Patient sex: M
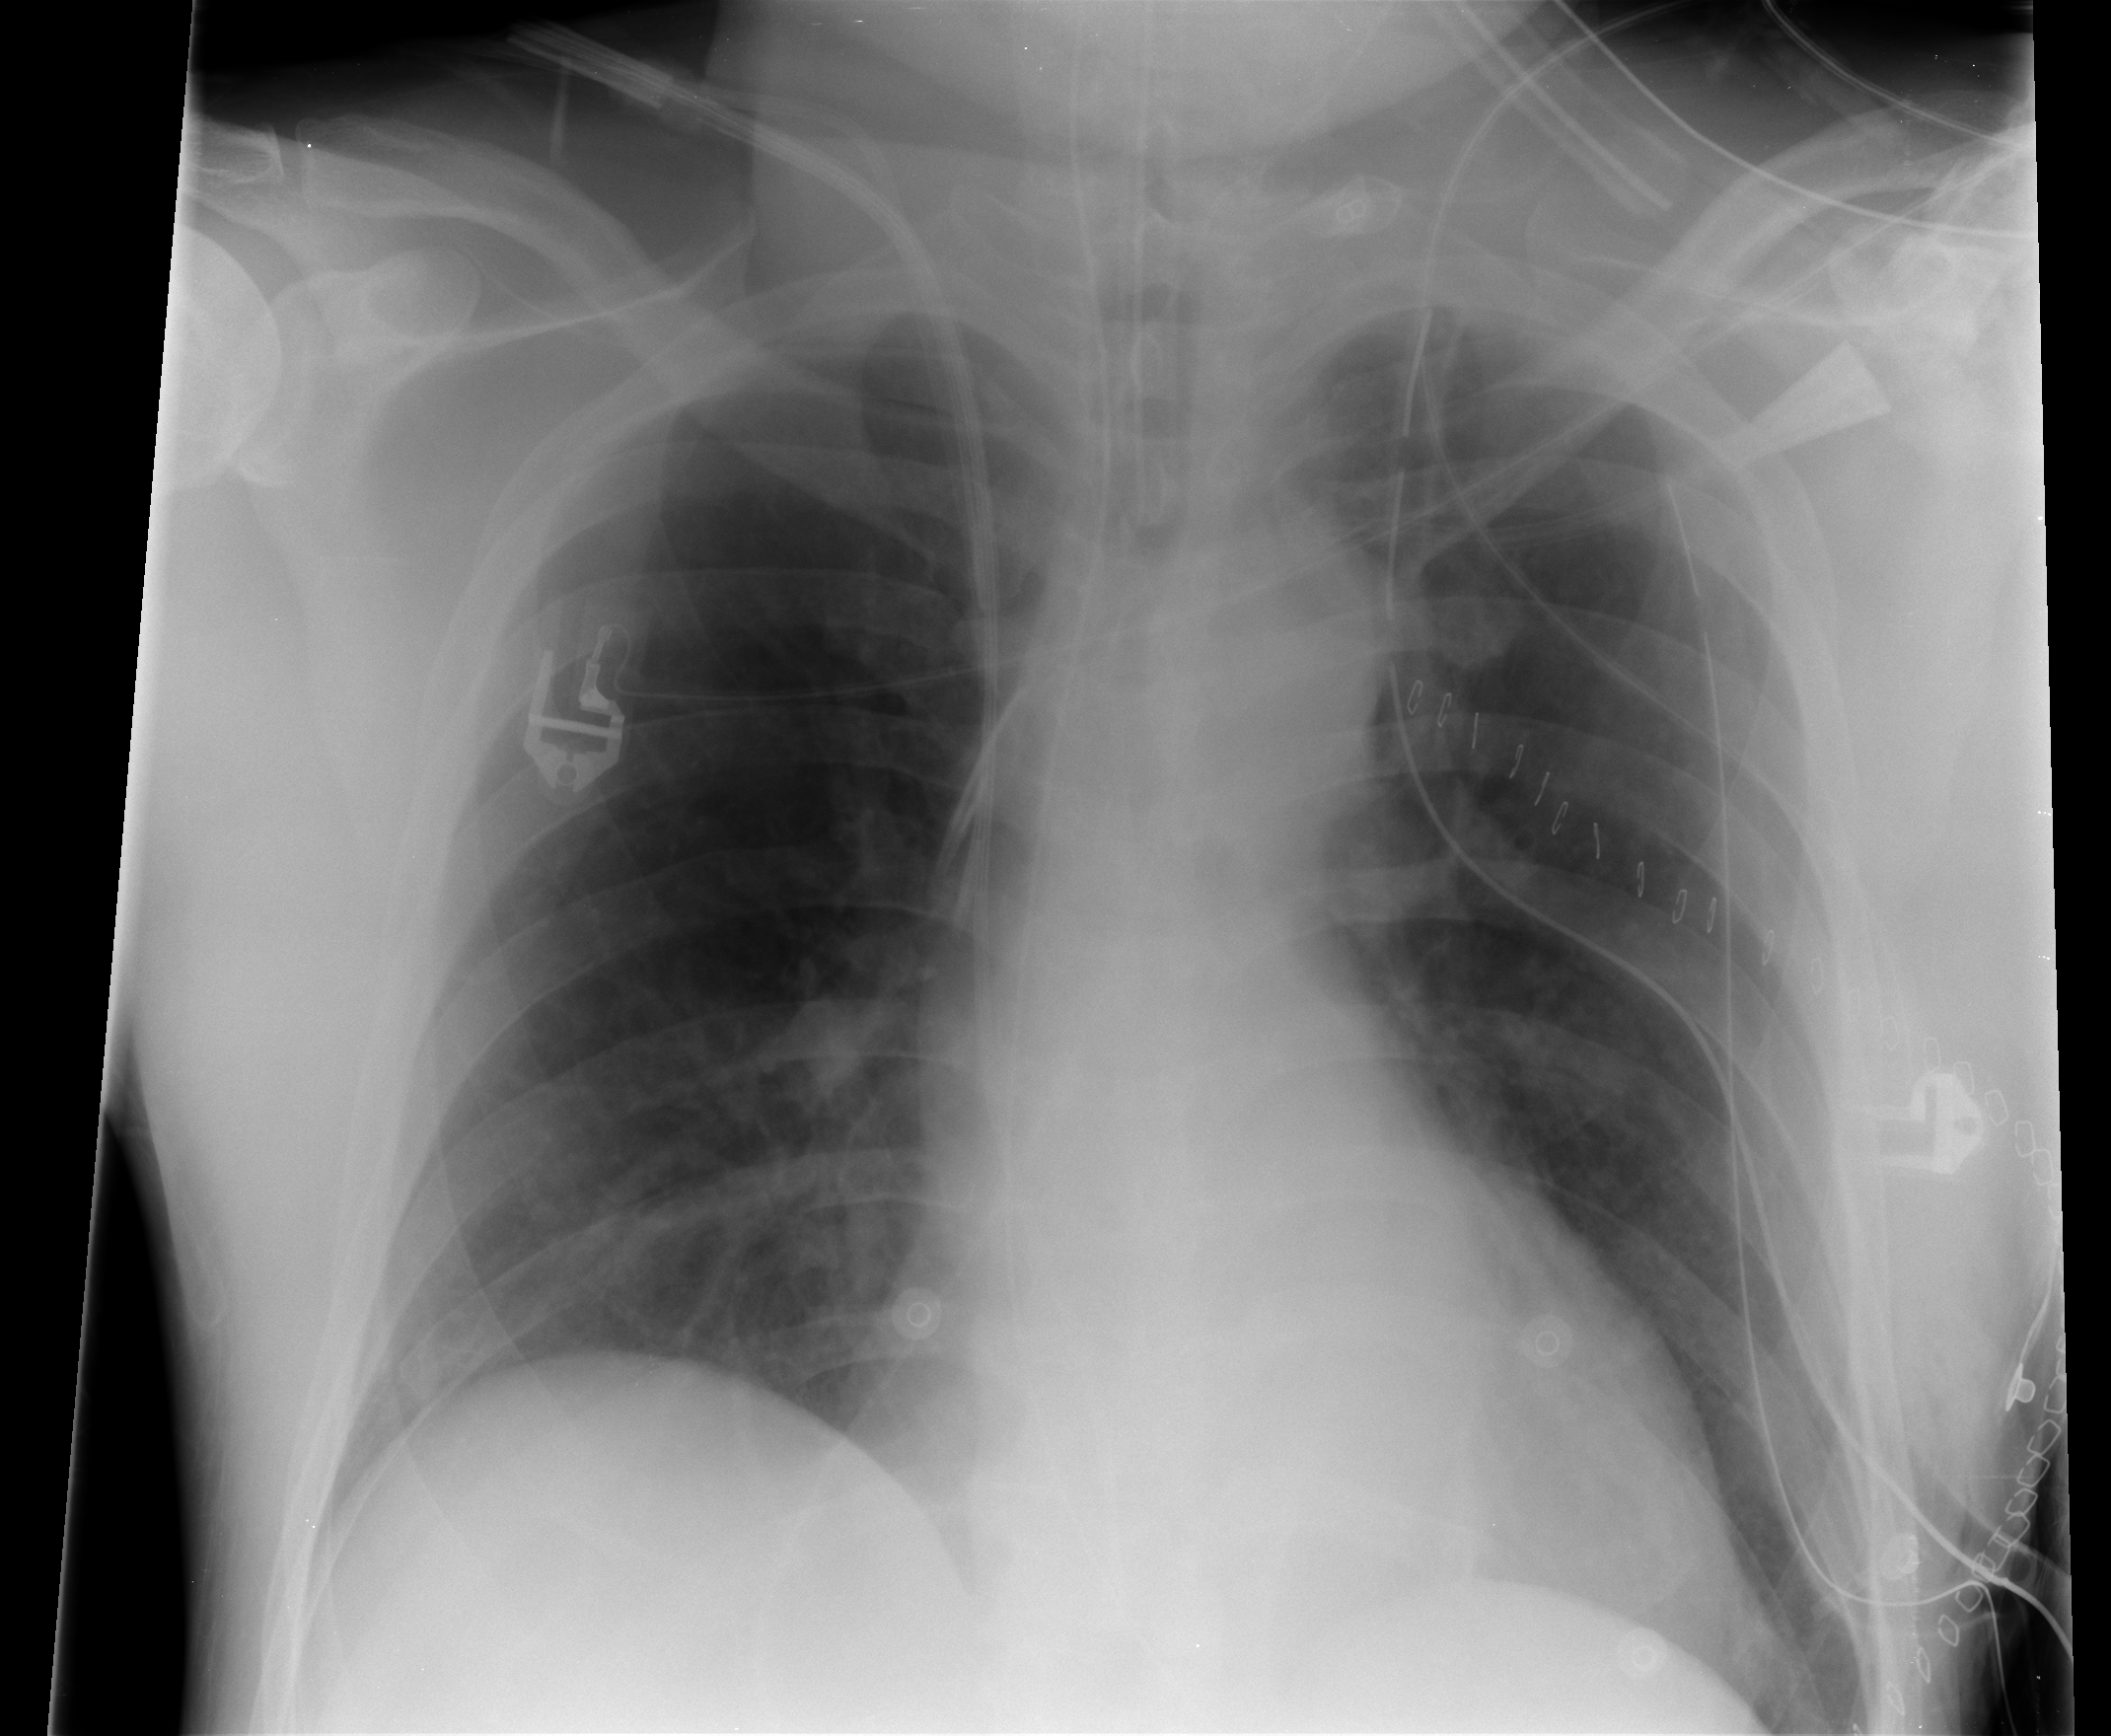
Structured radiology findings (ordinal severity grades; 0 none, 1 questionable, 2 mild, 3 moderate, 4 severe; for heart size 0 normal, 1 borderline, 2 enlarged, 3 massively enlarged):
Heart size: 1
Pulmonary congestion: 0
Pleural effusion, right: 0
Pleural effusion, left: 0
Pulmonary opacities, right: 0
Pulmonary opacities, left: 0
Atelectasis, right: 2
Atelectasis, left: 0